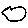
Label: car